Question: I am trying to submit my mac app to mac app store. Bust I'm unable to code sign the build properly.
I have create a distribution certificate in Develop Certificate utility and also I have created a production profile.
I have imported the certificate in my keychain properly with the private key. Also The provision profile is imported successfully in Organizer -> Window.
But When I Archive the project, and validate the iPA to mac app store, I'm getting the error:
**** "Profile" is a valid identity. However, the private key for the associated package identity "Profile" is not installed on this Mac
Some more details about project:
I'm using an external framework and open source project in my project named XMLRPC.
I have set "Skip Install" property of the project to YES.
This is not code sign.
Can you please let me know what is going wrong?

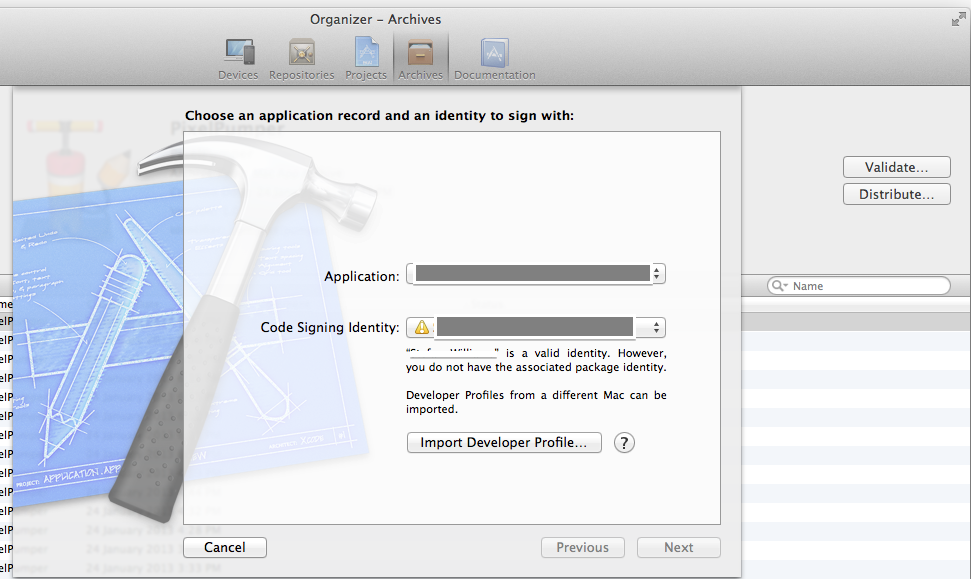
Answer: You are missing the installer certificate. You need both the distribution certificate to sign your app and the installer certificate to sign the package installer on submitting to the Mac App Store. Xcode finds the key automatically based on the name of code signing identity, the name is the same but with "Installer" append.
To fix the issue log into the <URL> of Apple developer. Request a new certificate via the plus button and choose the Mac App Store installer type. Follow the steps to submit a CSR request and then simply download the certificate and drag it over to your keychain.